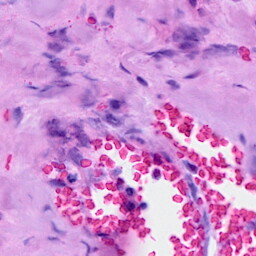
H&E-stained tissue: Breast